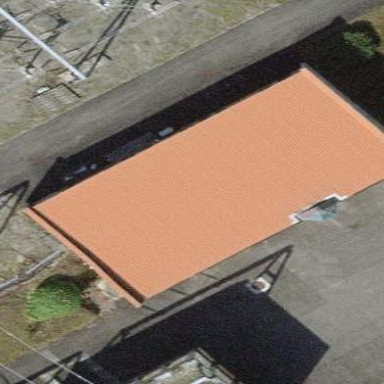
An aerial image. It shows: Industrial building.